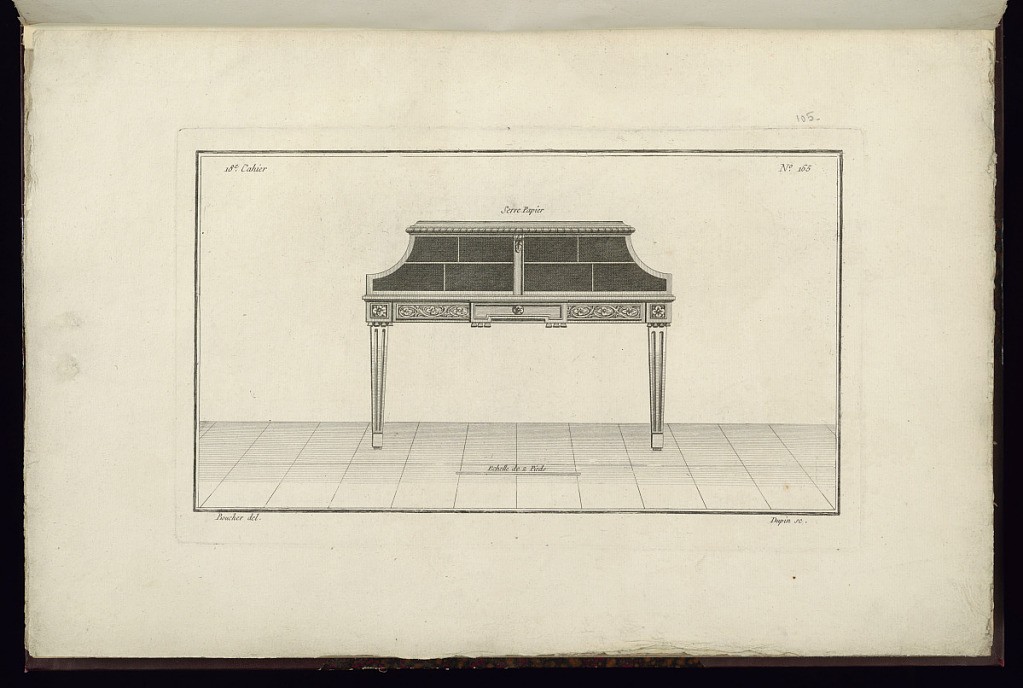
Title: Serre Papier
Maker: Juste-François Boucher, French, 1736 – 1782
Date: ca. 1775
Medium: Engraving on off white laid paper
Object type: Print
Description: Design for a desk for storing papers. The piece of furniture is decorated with ornament motifs incluing rosettes and fluting at the legs. The plate is signed.